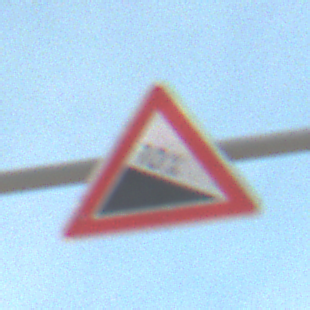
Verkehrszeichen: Gefaelle10
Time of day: Midday
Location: Outdoor (Suburban)
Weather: PartlyCloudy
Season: Summer
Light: Natural